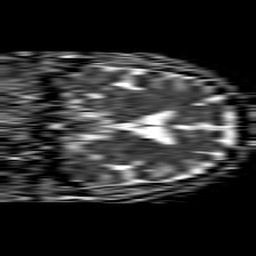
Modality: ADC
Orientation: coronal
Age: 67
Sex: male
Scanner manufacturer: philips
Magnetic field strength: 1.5 T
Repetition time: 4.6 s
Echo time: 0.08517 s